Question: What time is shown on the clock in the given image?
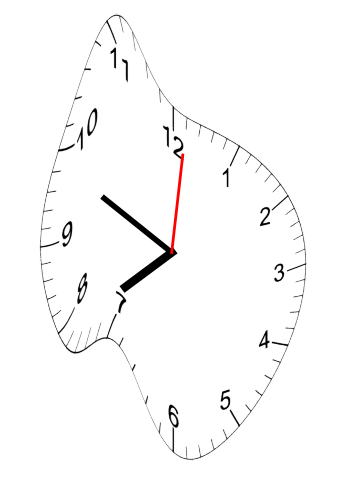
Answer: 07:49:01